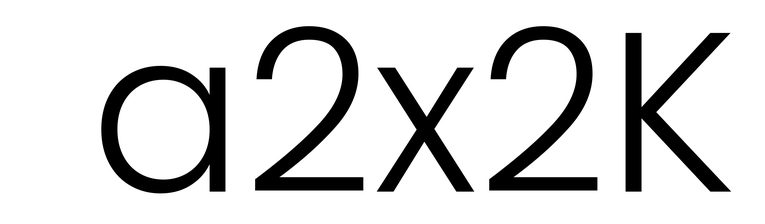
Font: Poppins-Light